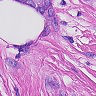
Metastatic tissue present: yes